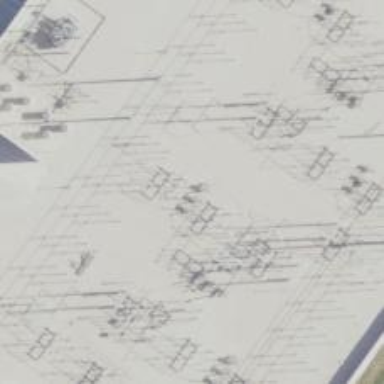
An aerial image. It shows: Switch used for power control.